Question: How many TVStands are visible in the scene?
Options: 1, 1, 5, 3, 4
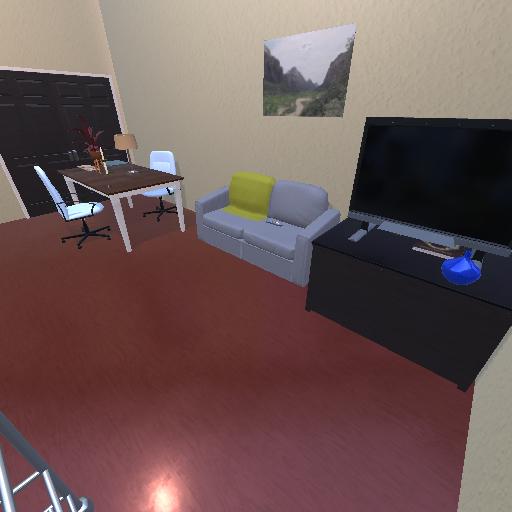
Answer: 1